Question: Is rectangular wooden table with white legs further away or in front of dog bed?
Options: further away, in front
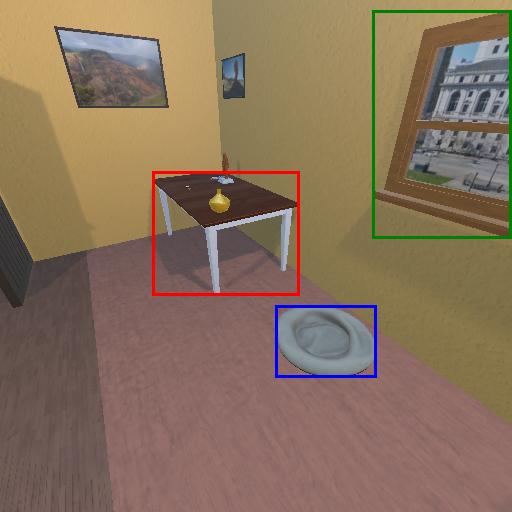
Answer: further away